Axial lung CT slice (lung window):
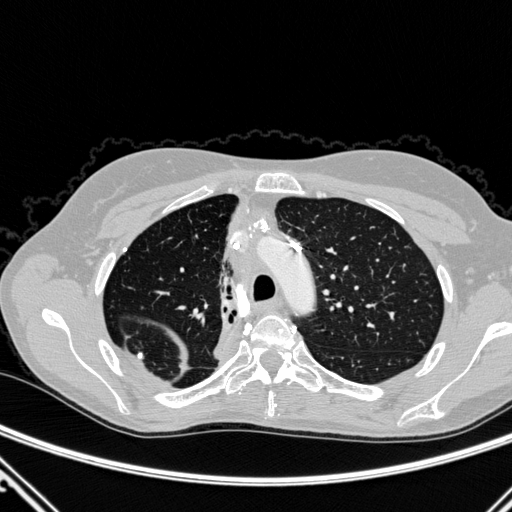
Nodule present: no